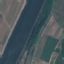
Land use / land cover: River